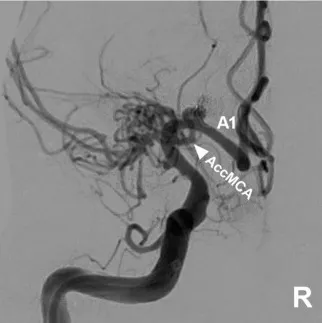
Aneurysm coiling and follow-up CT. (B) Postoperative DSA of the right ICA showing that the aneurysm was completely coiled and that the AccMCA (arrowhead) was preserved.
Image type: radiology (ct)